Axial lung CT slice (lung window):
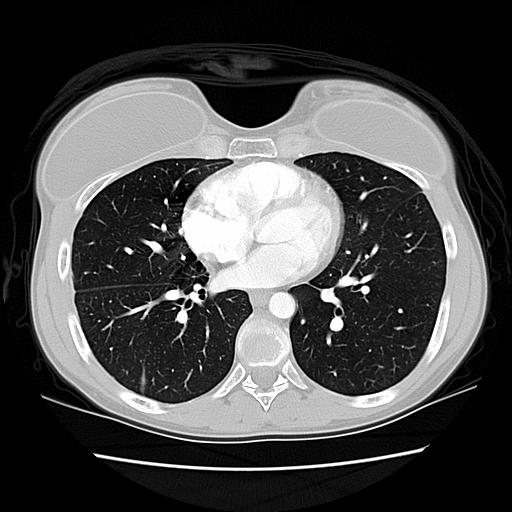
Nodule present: no